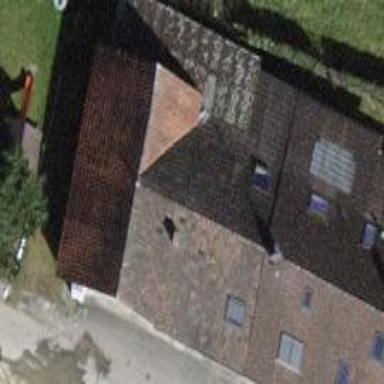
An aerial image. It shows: Detached building with gabled roof.